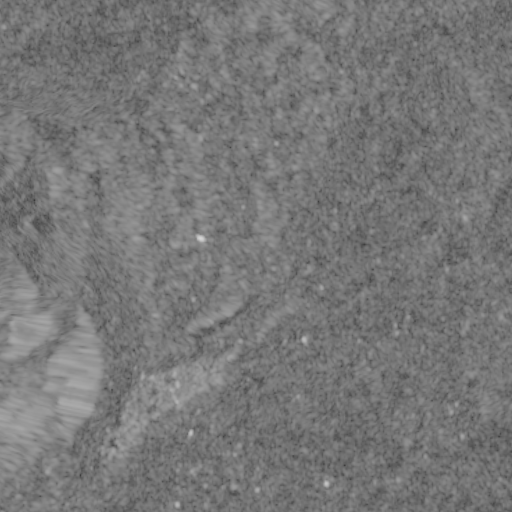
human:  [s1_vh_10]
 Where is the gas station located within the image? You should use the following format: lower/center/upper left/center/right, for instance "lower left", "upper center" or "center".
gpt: The gas station is located in the lower left of the image.
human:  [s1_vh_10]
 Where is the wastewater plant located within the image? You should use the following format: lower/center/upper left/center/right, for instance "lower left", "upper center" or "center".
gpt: The wastewater plant is located in the lower left of the image.
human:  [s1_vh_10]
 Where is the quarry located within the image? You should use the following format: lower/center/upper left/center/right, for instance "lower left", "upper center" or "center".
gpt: There is no quarry in the image.

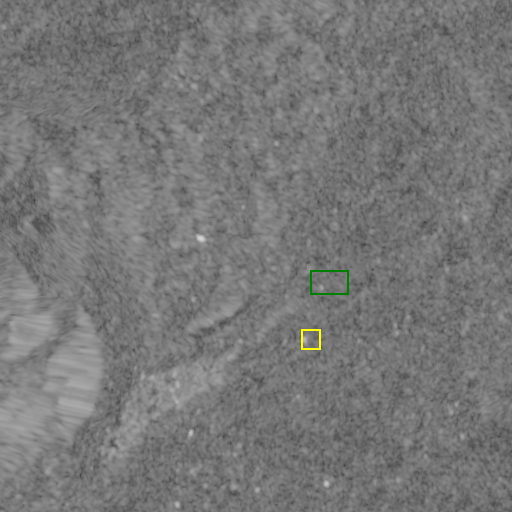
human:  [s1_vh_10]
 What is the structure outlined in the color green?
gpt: The structure outlined in green is a crop field.
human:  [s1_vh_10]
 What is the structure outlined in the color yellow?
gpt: The structure outlined in yellow is a park.
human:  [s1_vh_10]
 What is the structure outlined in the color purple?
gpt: There is no purple outline.